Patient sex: F
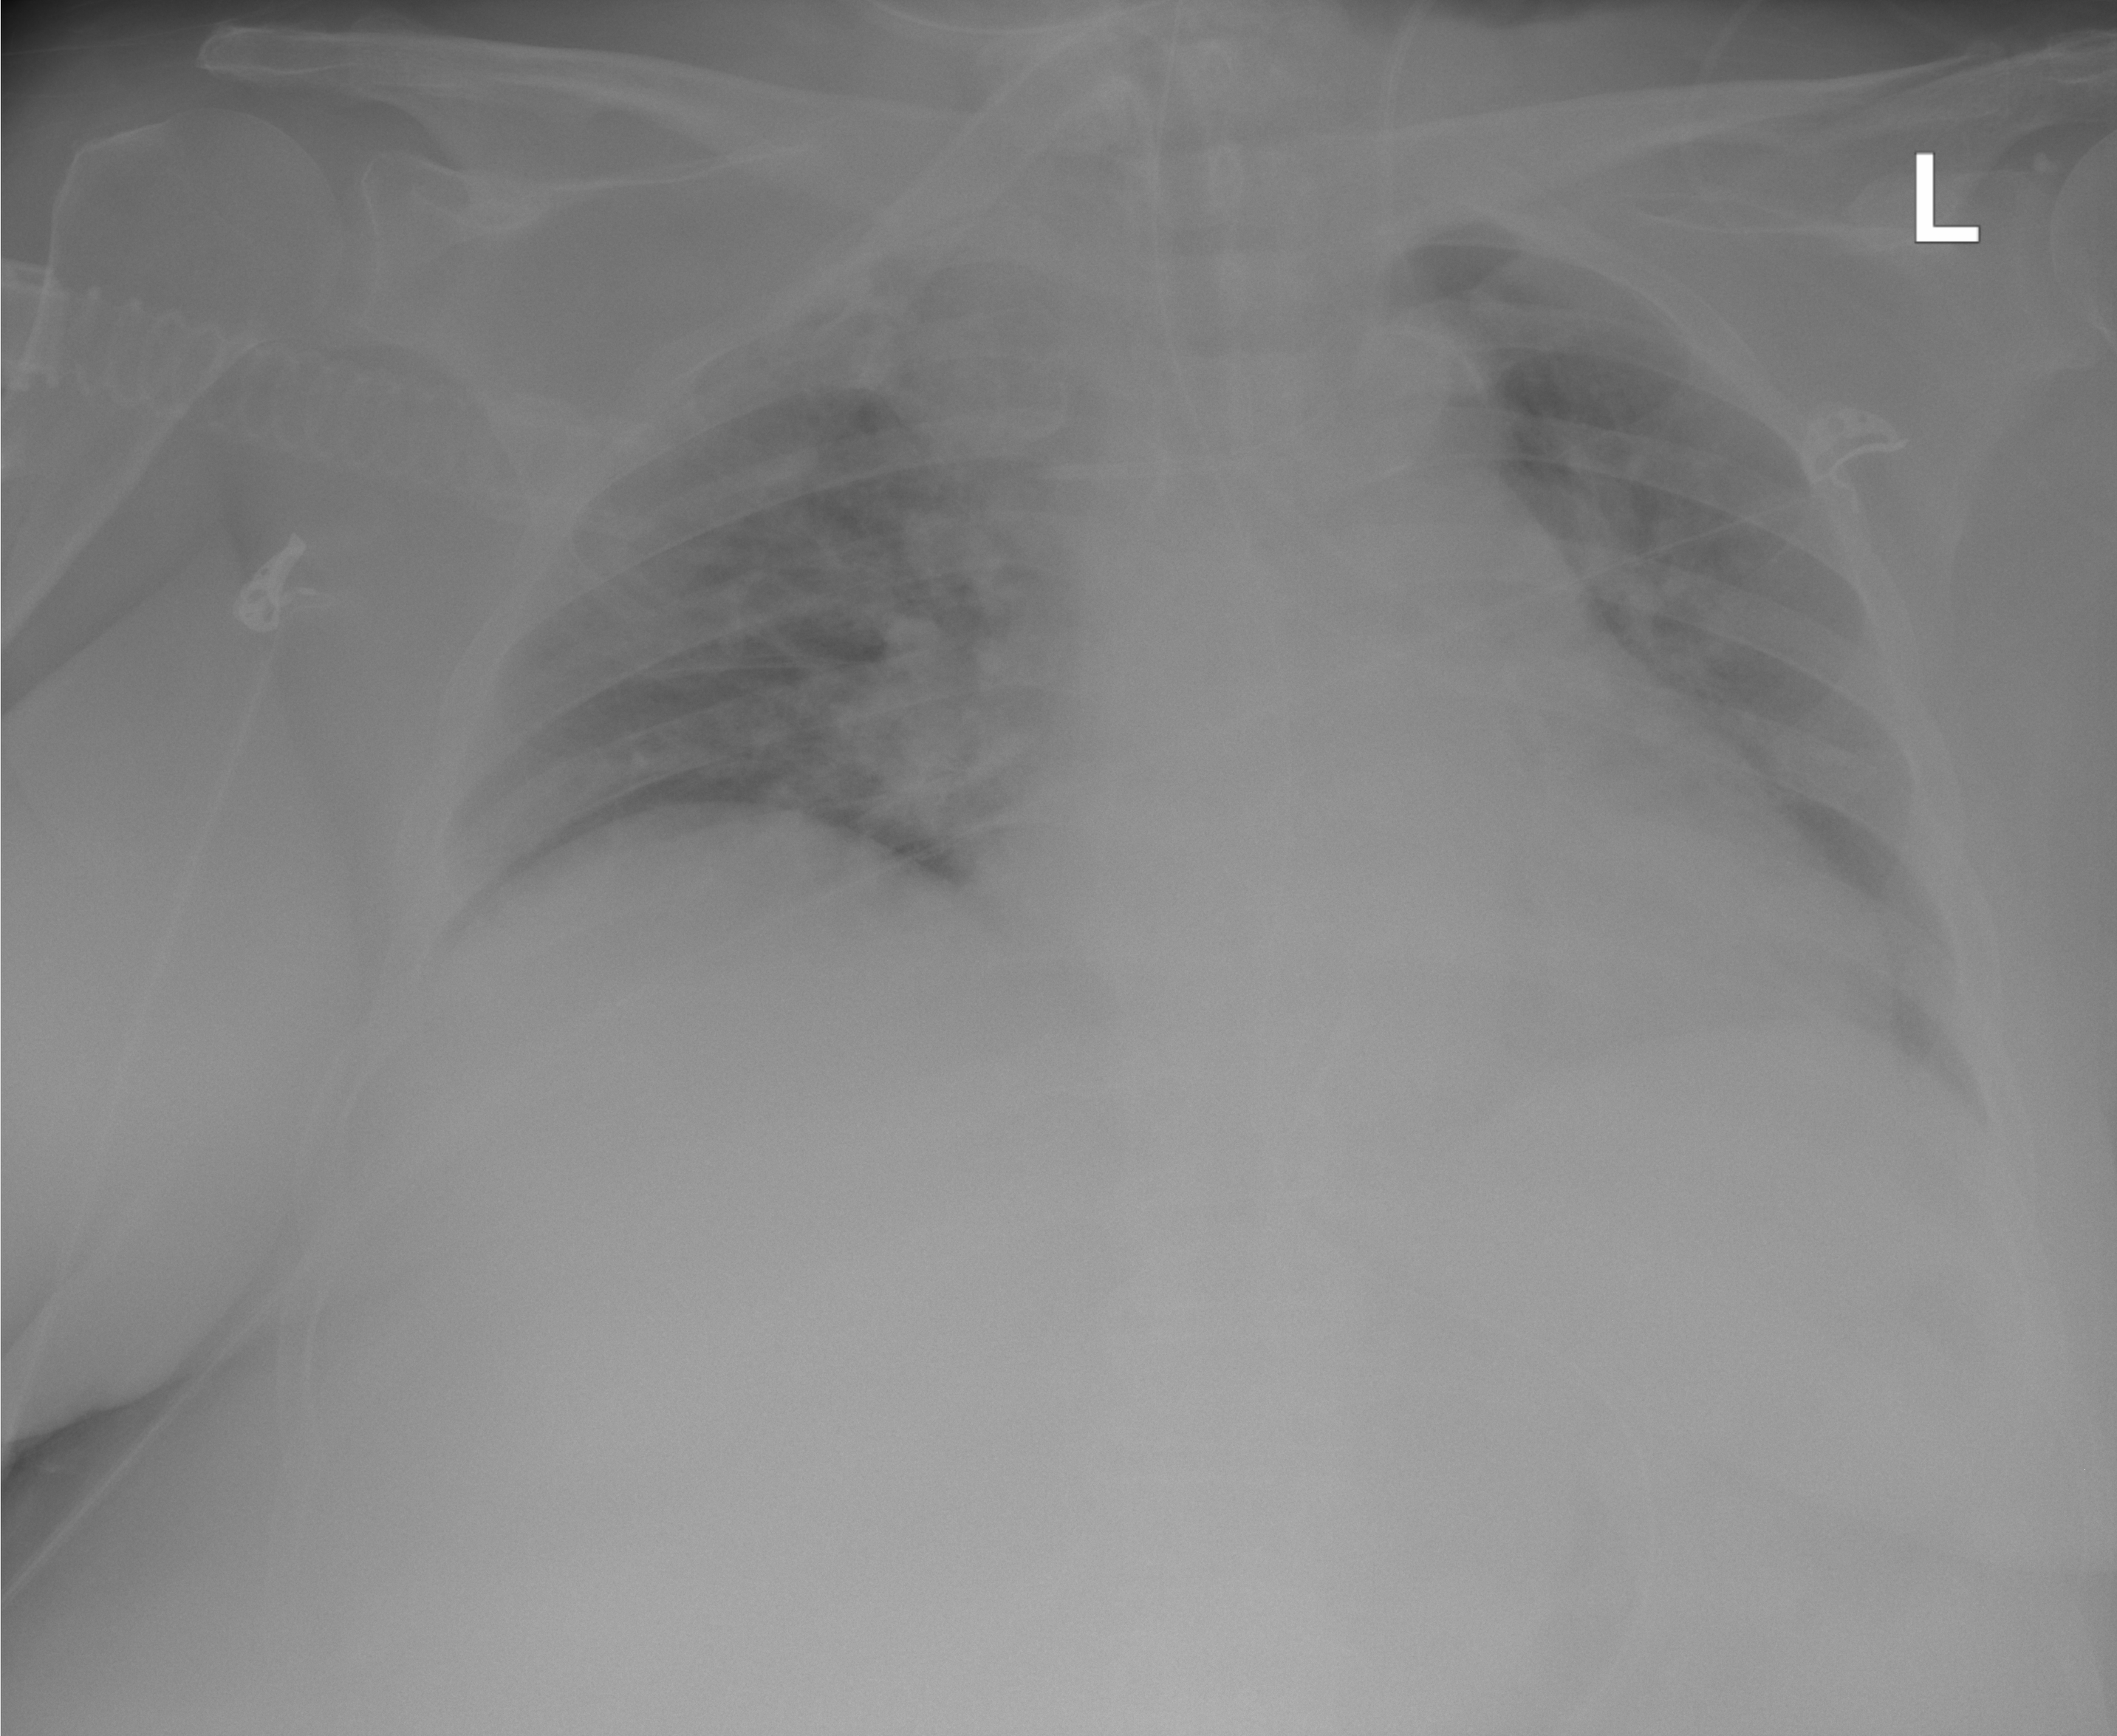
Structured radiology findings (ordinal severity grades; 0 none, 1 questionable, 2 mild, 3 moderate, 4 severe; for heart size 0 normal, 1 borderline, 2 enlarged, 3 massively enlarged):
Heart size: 2
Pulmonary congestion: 2
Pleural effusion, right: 2
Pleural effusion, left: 2
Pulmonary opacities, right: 2
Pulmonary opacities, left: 2
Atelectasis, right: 2
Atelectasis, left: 3